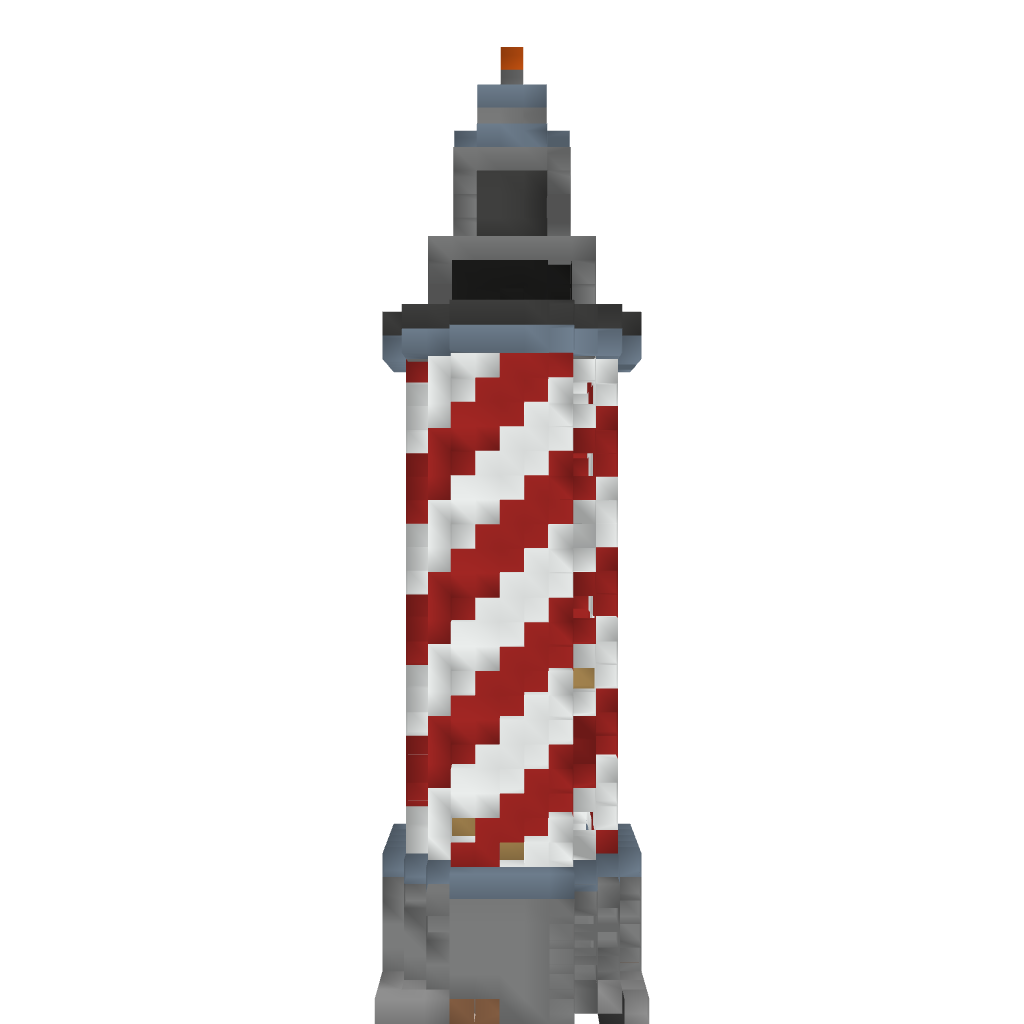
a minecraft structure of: Lighthouse